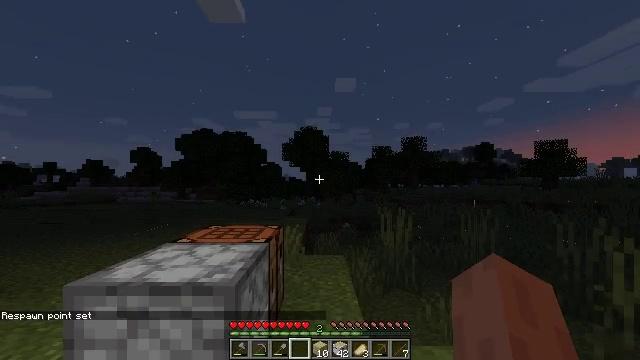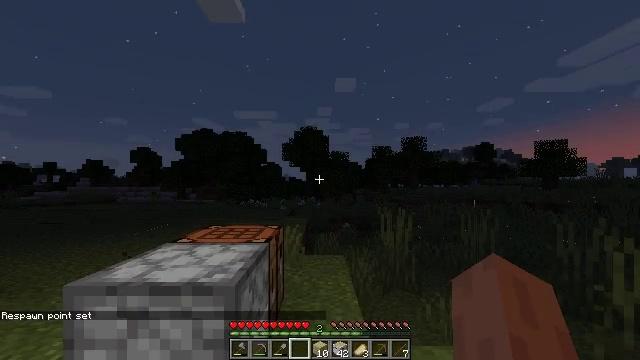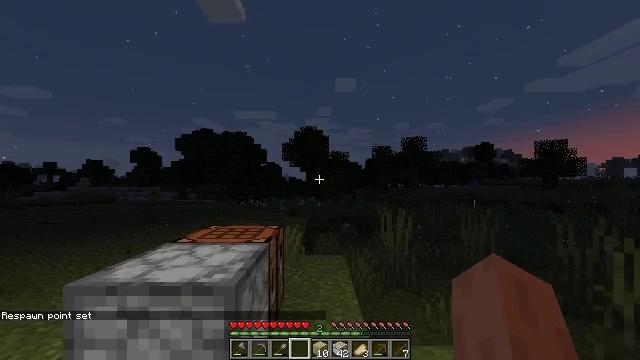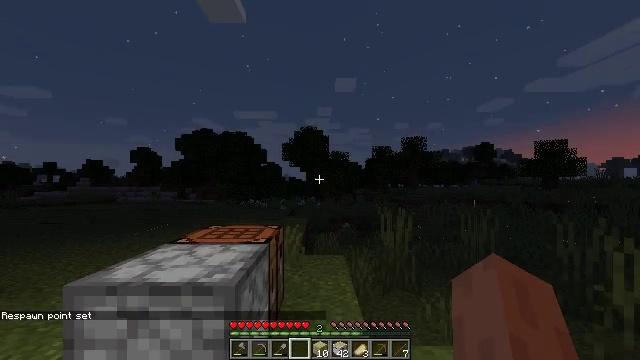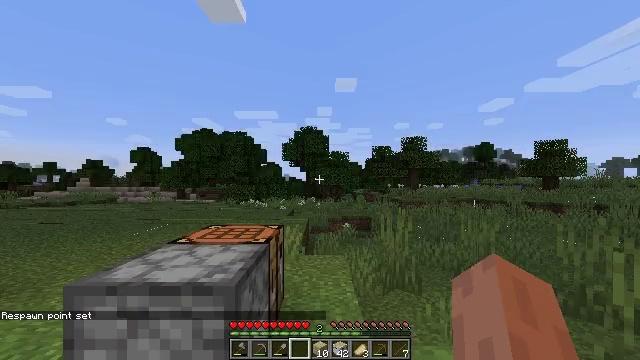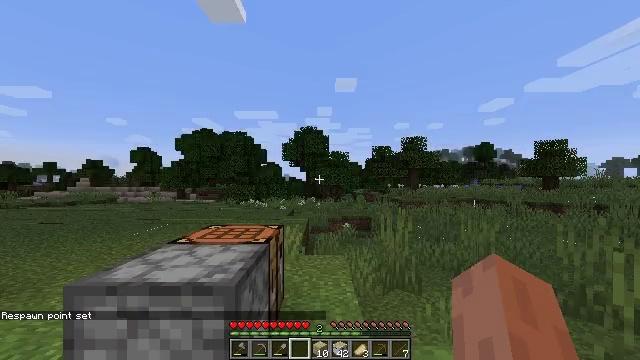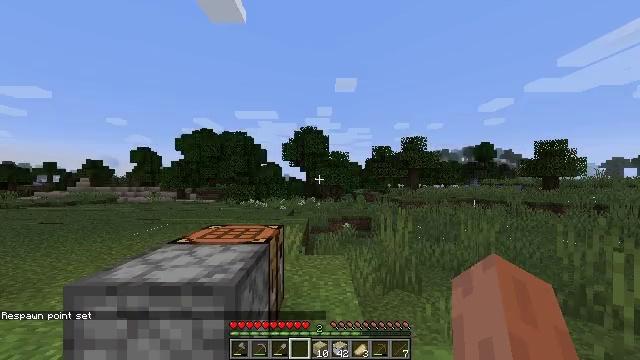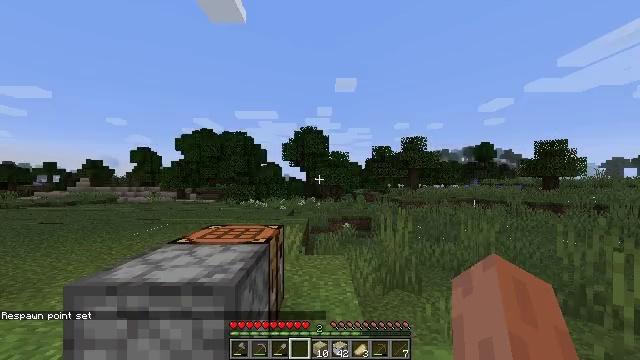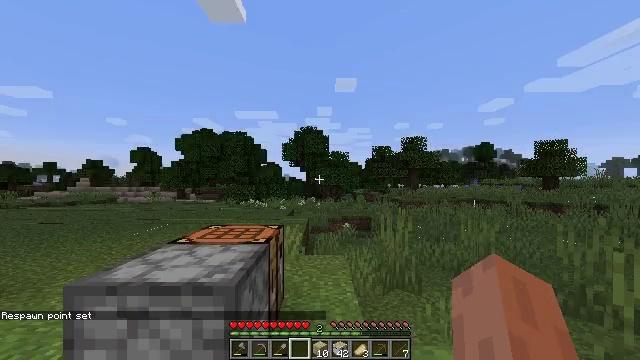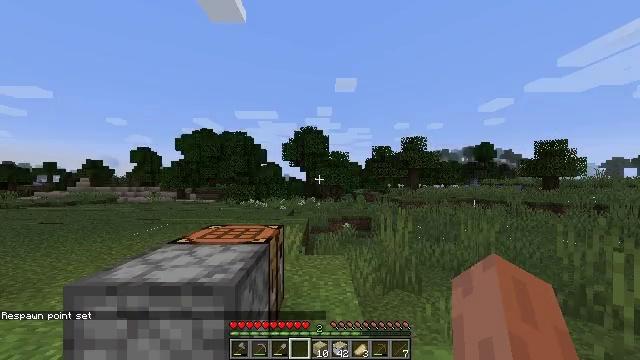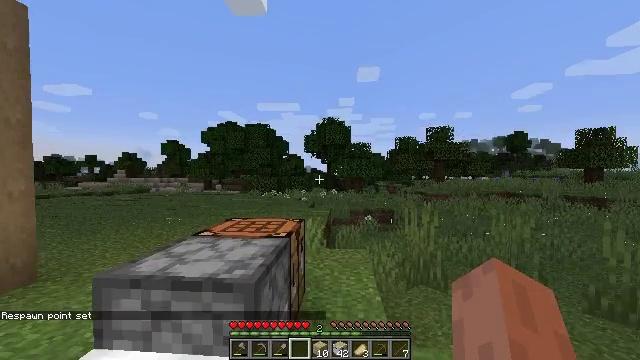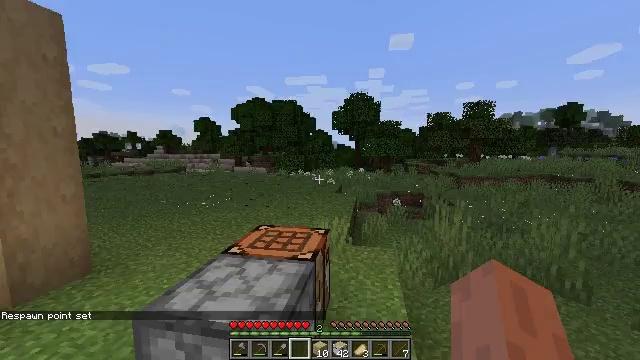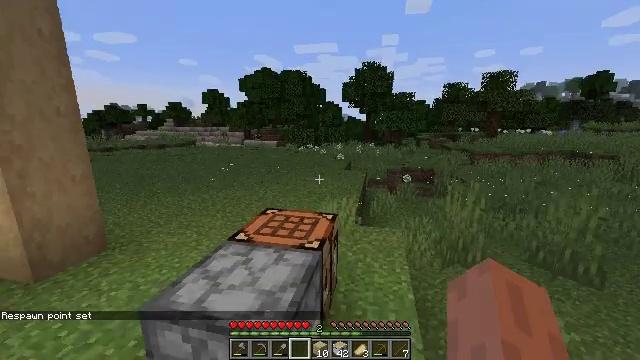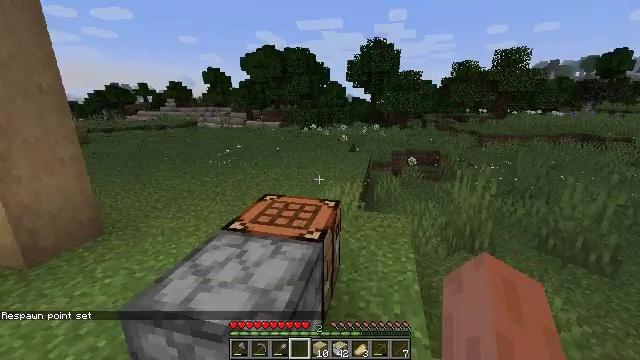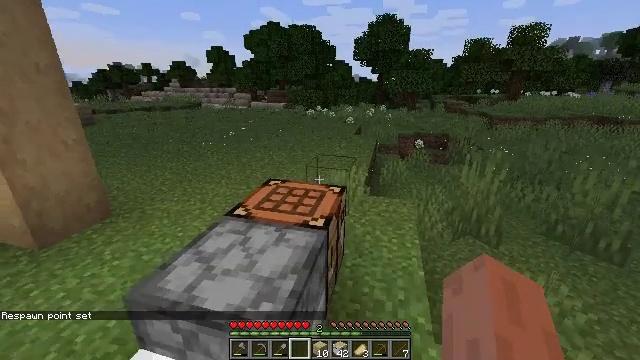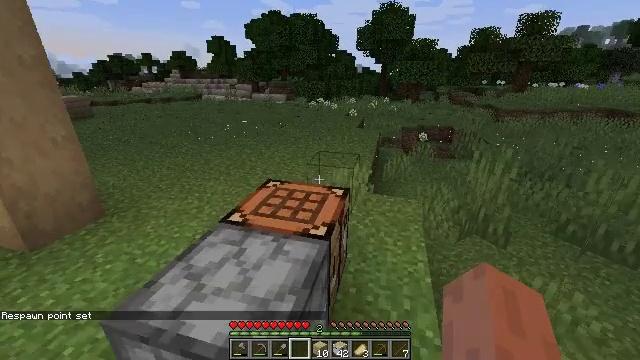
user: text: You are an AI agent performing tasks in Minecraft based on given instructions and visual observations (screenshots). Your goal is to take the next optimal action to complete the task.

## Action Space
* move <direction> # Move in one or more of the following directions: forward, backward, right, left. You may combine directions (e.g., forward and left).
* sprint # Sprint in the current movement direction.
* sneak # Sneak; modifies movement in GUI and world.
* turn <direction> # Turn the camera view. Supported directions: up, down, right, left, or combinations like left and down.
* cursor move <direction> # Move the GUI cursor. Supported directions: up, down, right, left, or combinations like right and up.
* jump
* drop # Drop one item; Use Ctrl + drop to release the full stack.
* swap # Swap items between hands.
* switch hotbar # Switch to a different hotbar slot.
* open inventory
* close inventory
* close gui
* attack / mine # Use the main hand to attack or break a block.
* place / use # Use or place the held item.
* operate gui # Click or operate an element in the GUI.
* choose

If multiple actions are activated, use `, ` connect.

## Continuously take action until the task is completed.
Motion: motion action
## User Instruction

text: Open your crafting table and produce a birch fence.
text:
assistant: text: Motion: no_op
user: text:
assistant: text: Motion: no_op
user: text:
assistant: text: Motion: no_op
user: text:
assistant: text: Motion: no_op
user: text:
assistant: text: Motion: no_op
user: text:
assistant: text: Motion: no_op
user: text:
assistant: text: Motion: no_op
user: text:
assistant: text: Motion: no_op
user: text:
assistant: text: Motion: no_op
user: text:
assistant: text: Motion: move forward, turn left and down
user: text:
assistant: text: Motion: move forward, turn left and down
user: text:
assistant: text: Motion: move forward, turn left and down
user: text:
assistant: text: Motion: move forward, turn down
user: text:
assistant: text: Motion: move forward, turn left and down
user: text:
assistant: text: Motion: move forward, turn down
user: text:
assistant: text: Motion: no_op
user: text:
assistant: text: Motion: turn down
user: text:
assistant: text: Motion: turn down
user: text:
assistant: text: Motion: no_op
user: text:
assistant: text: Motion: no_op
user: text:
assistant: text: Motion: use / place
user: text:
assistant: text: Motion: use / place
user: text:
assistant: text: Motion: no_op
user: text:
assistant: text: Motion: no_op
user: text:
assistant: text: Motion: turn left and down
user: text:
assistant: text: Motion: turn left and down
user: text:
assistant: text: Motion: turn left and down, use / place
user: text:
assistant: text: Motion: turn down, use / place
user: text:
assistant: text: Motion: use / place
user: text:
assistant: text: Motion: use / place